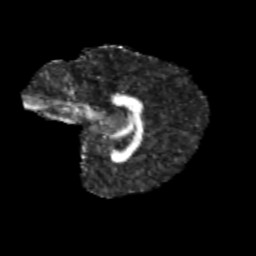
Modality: FA
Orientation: sagittal
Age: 14
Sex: female
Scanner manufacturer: siemens
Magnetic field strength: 3 T
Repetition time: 3.8 s
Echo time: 0.07 s